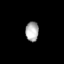
Tissue: lung
Cell type: T cells
Senescence score: 0.1218
Nuclear area (px): 253
Mean DAPI intensity: 173.138